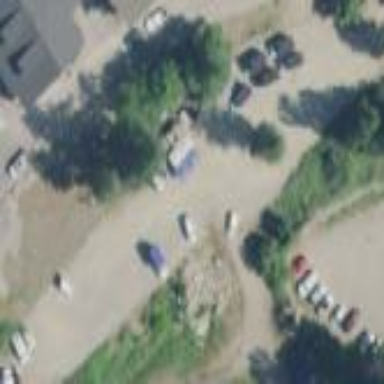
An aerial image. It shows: Parking area.